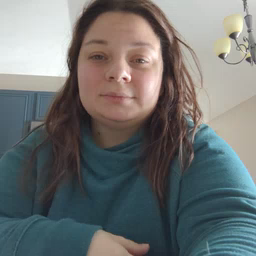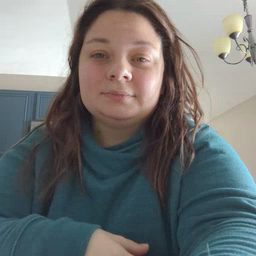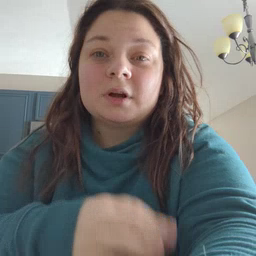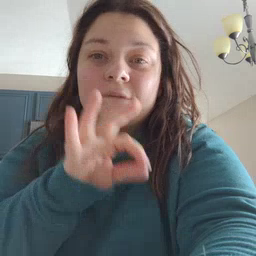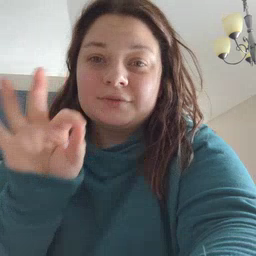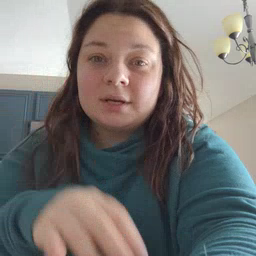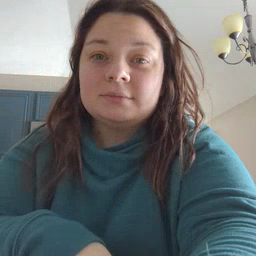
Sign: frenchfries